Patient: sex M, age 62
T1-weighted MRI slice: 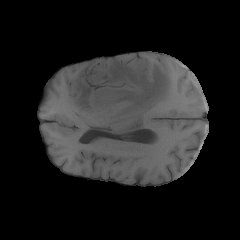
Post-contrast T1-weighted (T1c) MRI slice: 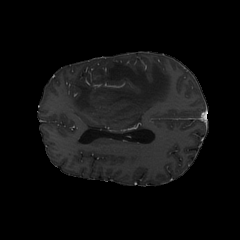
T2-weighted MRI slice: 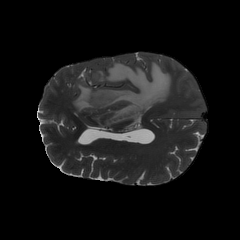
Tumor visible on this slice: yes
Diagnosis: Glioblastoma, IDH-wildtype
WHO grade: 4